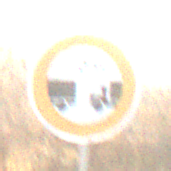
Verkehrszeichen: VerbotUnterschreitenMindestabstand
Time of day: SunriseSunset
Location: Outdoor (Nature)
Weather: PartlyCloudy
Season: NotSpecified
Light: Natural